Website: macys
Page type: billing-address
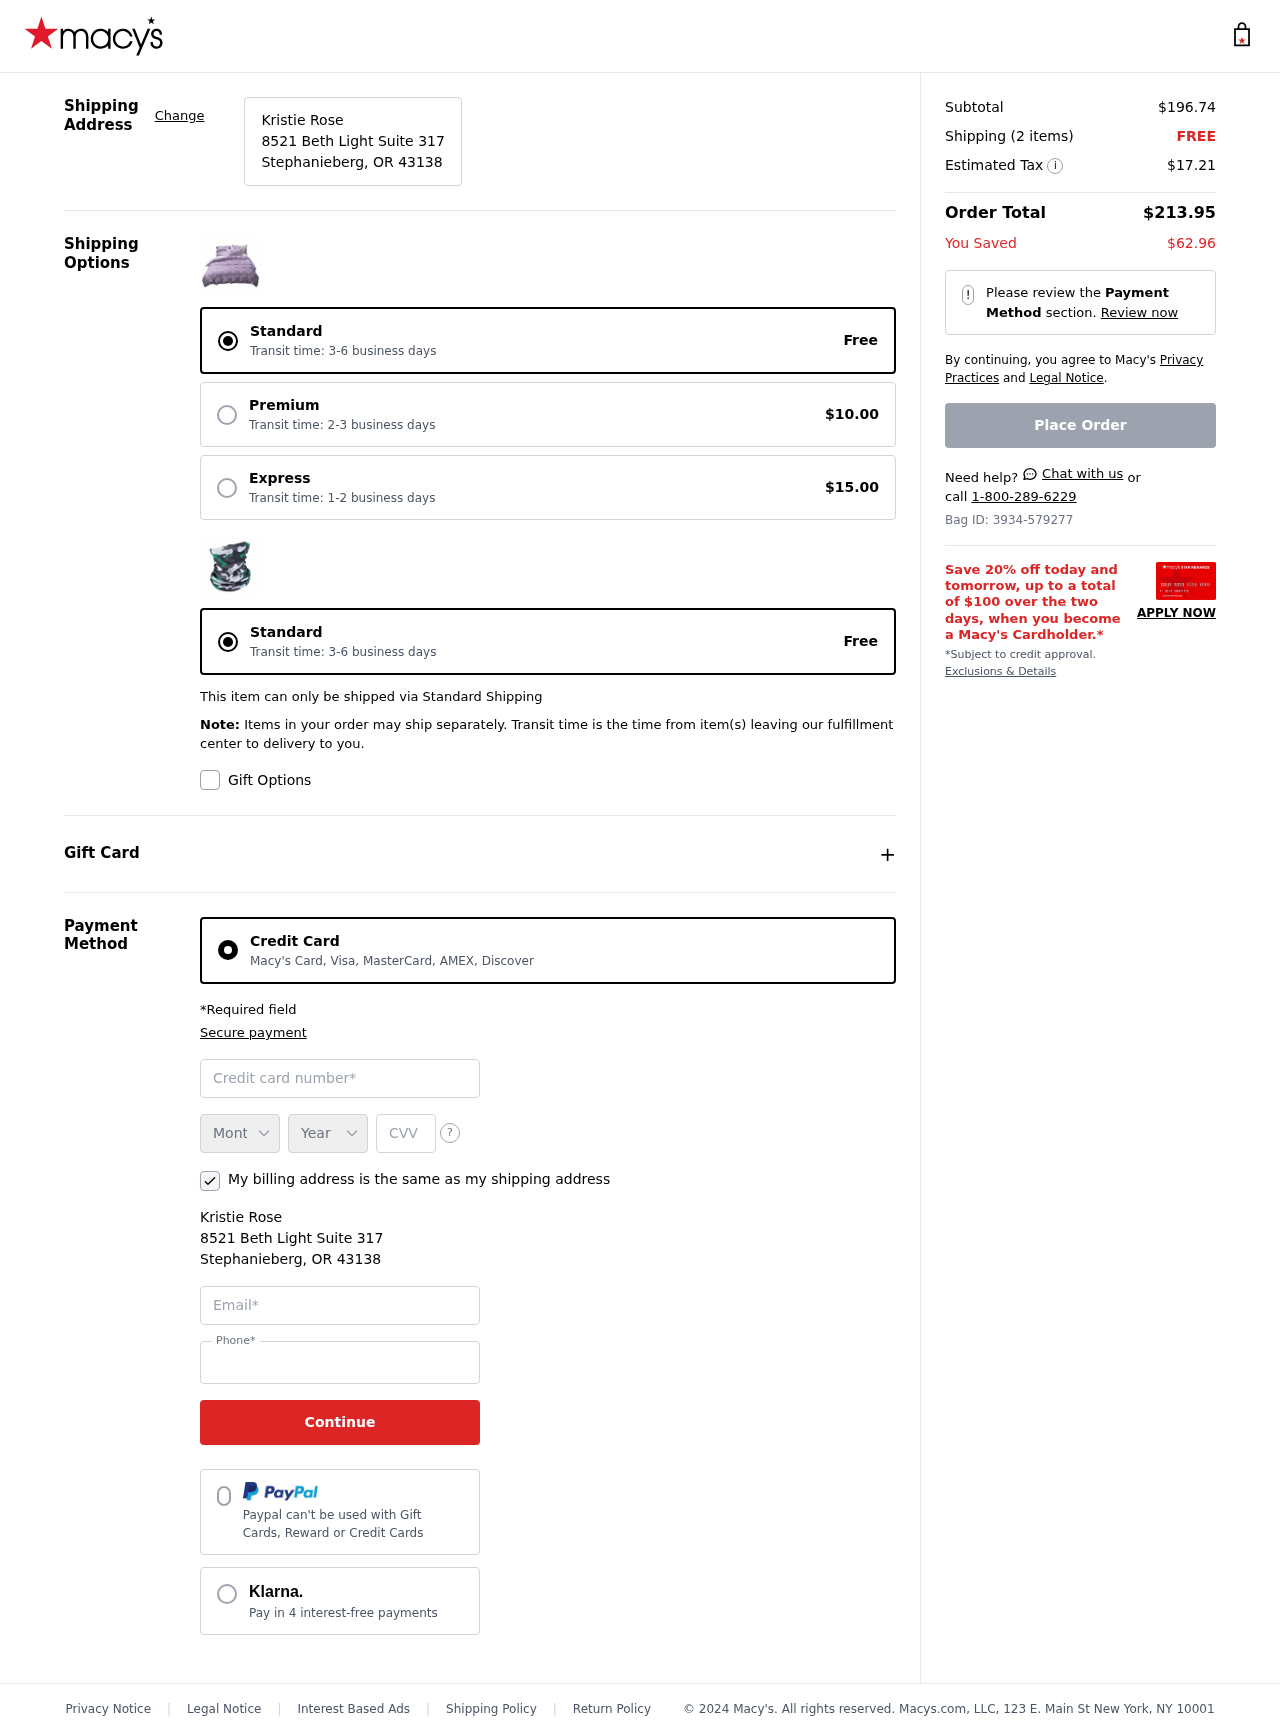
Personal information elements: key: PII_CARD_CVV
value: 178
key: PII_CARD_EXPIRY_MONTH
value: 10
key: PII_CARD_EXPIRY_YEAR
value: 30
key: PII_CARD_NUMBER
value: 2712 0924 6791 9306
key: PII_CITY_STATE_ZIP
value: Stephanieberg, OR 43138
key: PII_EMAIL
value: krose@yahoo.com
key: PII_FULLNAME
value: Kristie Rose
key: PII_PHONE
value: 2132227254
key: PII_STREET
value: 8521 Beth Light Suite 317
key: PII_FULLNAME2
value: Kristie Rose
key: PII_STREET2
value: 8521 Beth Light Suite 317
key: PII_CITY_STATE_ZIP2
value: Stephanieberg, OR 43138
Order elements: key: ORDER_SUBTOTAL
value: $196.74
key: ORDER_NUM_ITEMS
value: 2
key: ORDER_SHIPPING_COST
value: FREE
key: ORDER_TAX
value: $17.21
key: ORDER_TOTAL
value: $213.95
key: ORDER_SAVINGS
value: $62.96
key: ORDER_ID
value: Bag ID: 3934-579277